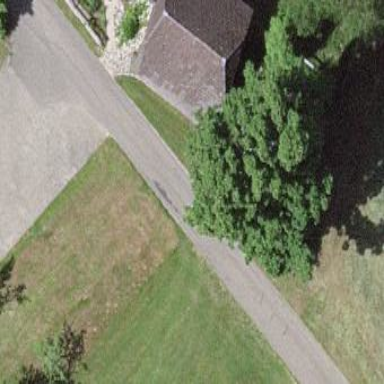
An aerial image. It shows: Rural barn.